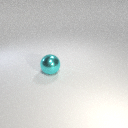
large cyan metal sphere